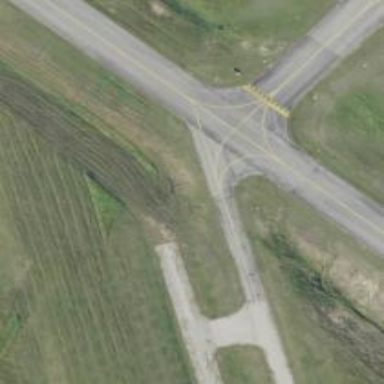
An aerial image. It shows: View of taxiway at the airport.